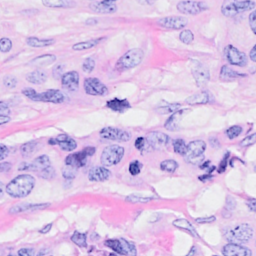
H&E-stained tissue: Breast